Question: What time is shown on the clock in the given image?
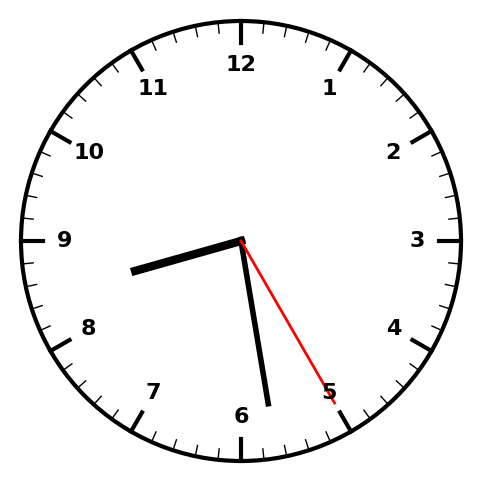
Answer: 08:28:25